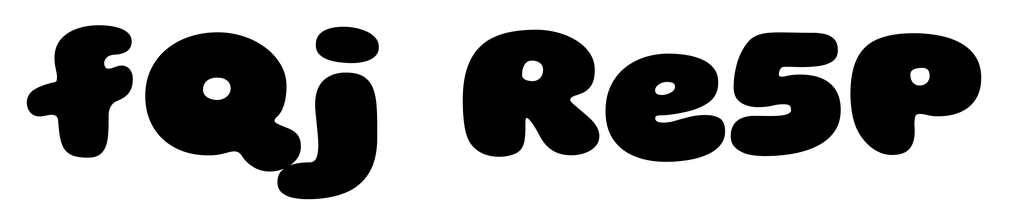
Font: Gluten_Black